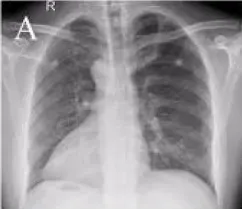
(A) X-ray indicates dextrocardia and cardiac enlargement.
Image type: radiology (x_ray)